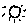
Label: sun